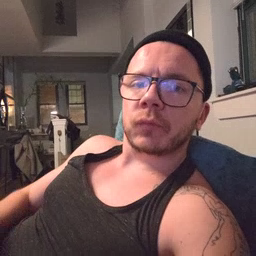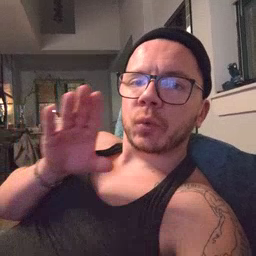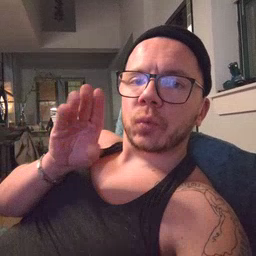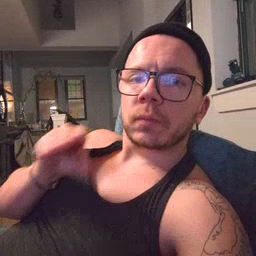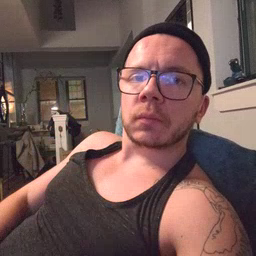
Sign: goose